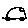
Label: car